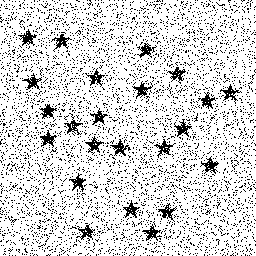
Squares: 0
Triangles: 0
Stars: 23
Total shapes: 23